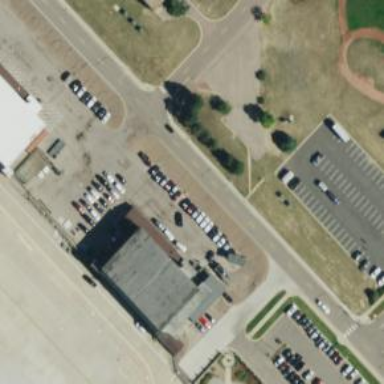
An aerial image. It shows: Hangar.